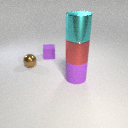
small brown metal sphere in front of small purple rubber cube